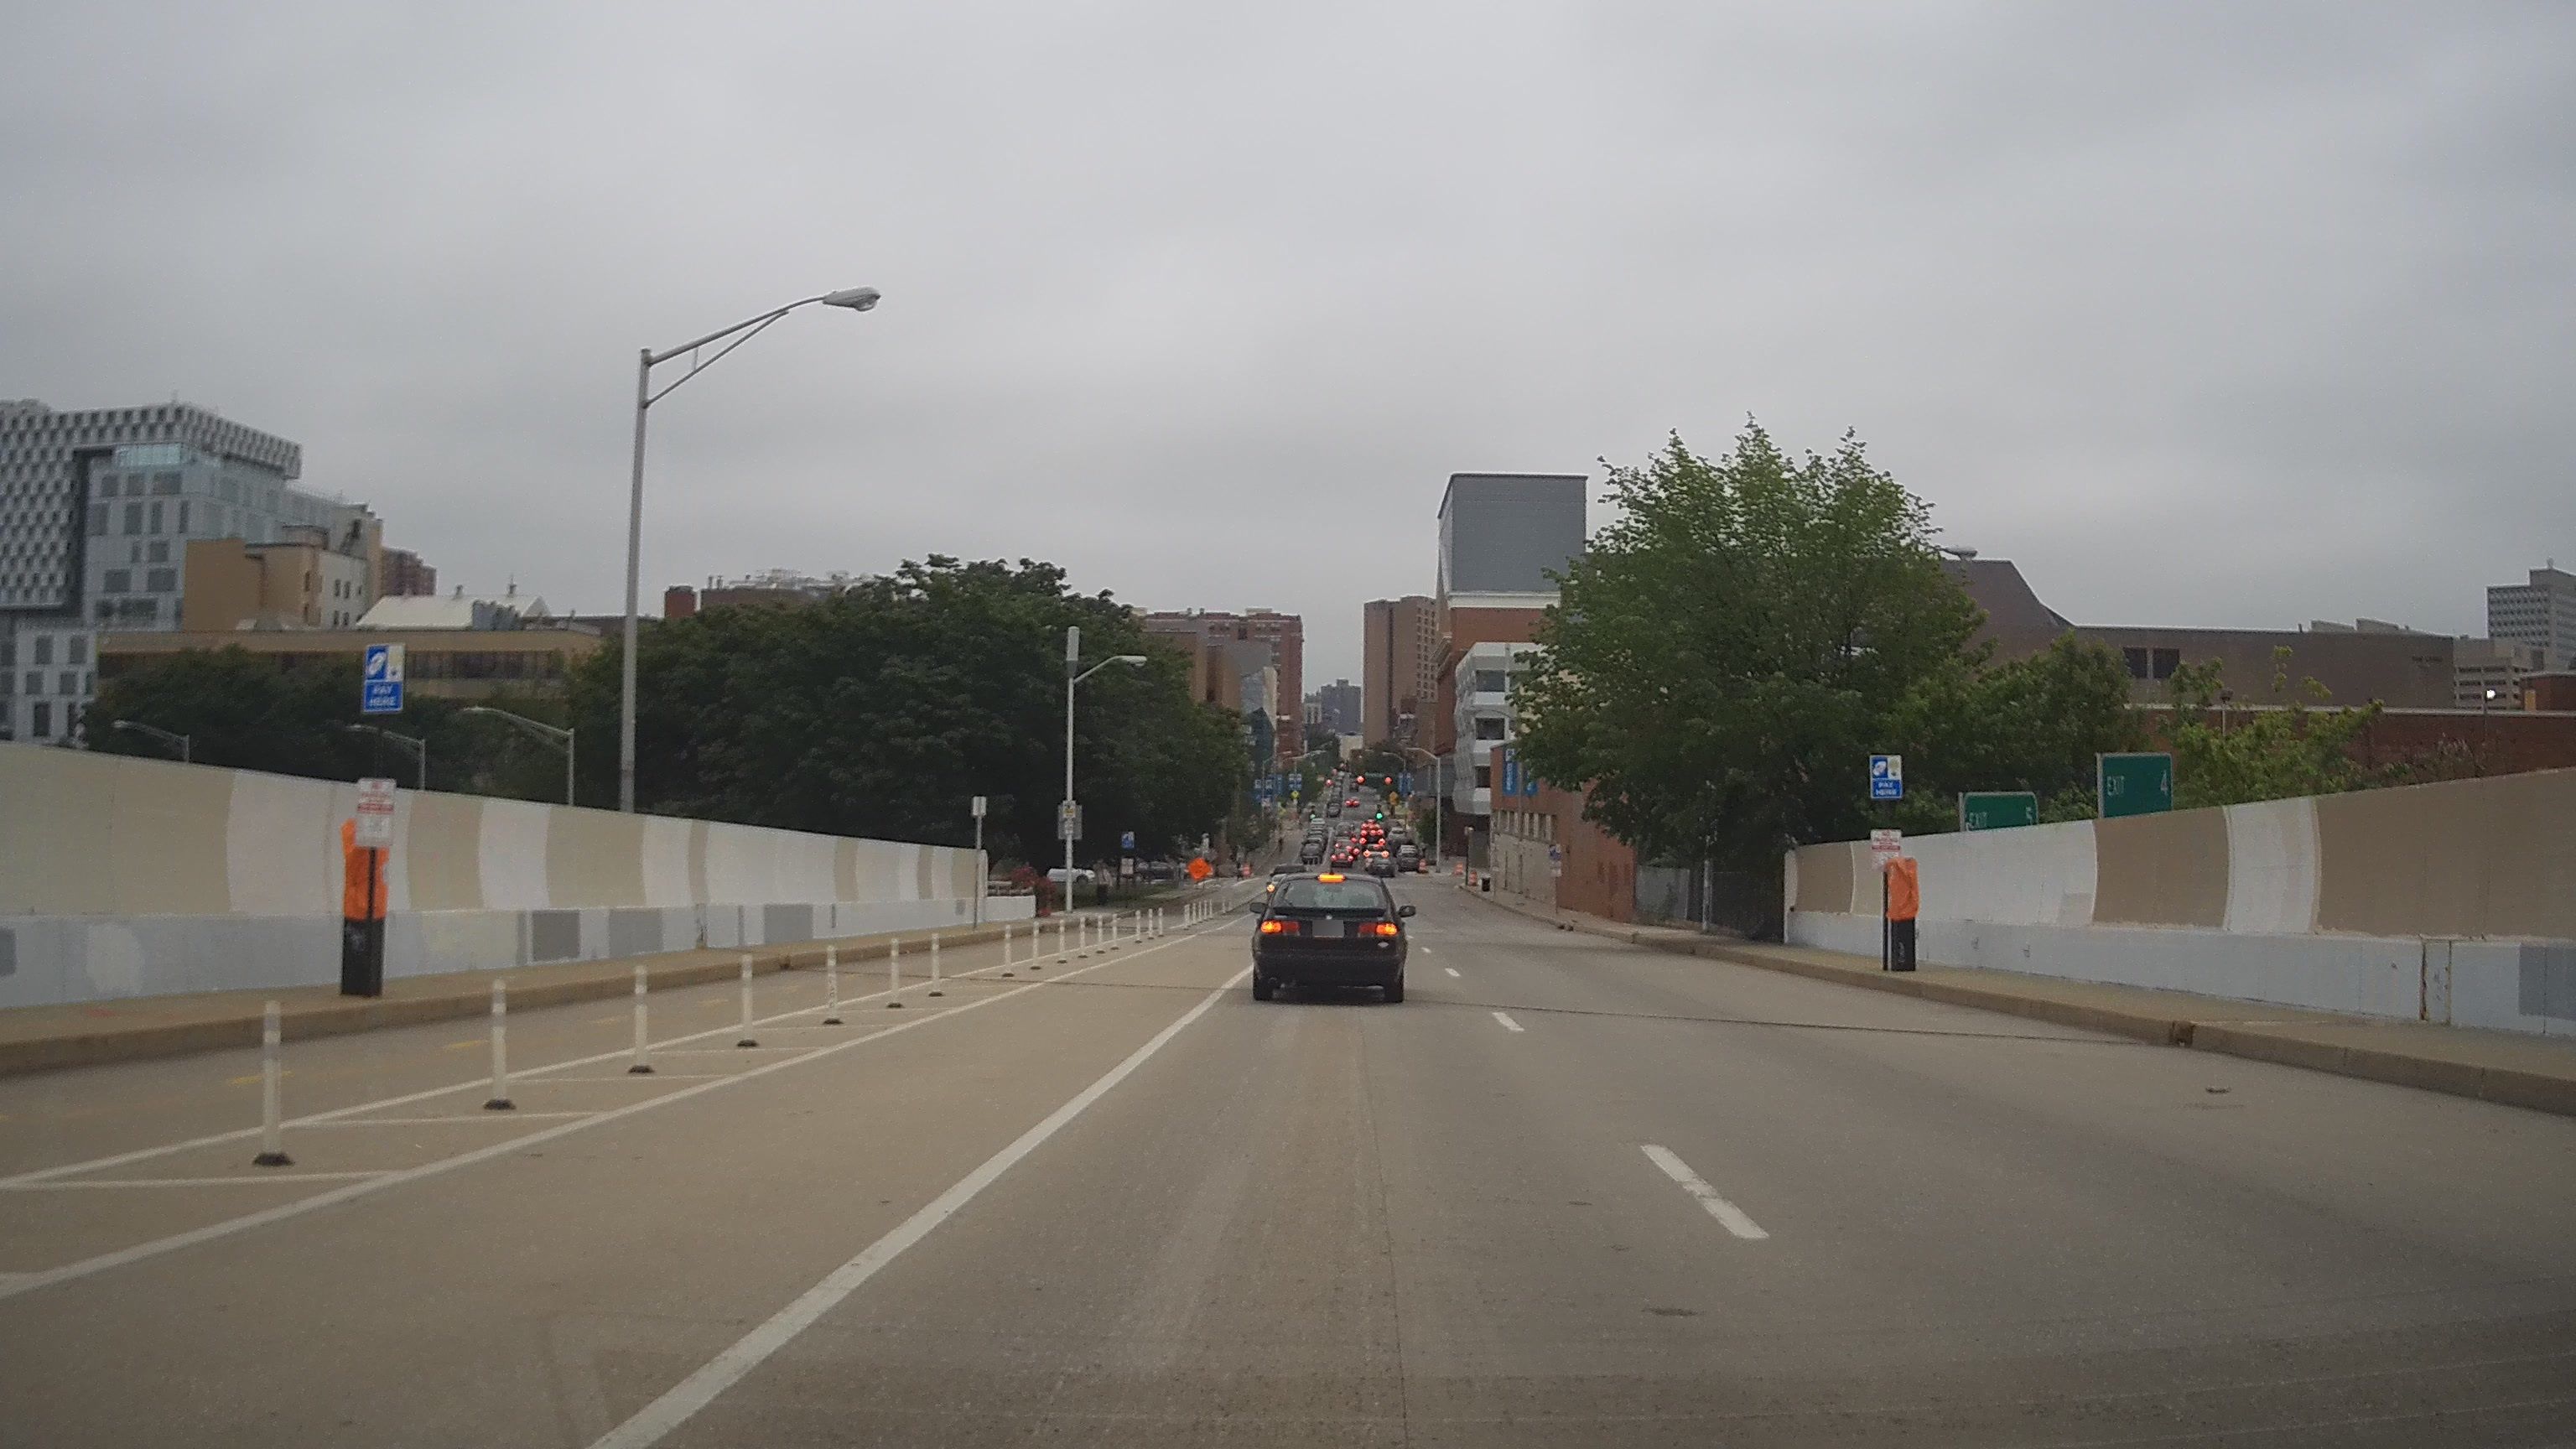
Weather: cloudy
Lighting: day
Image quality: good
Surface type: driving surface
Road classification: secondary
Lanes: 2
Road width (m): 2.0
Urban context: urban centre
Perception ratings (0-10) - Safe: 2.86, Lively: 5.49, Beautiful: 3.79, Boring: 0.76, Depressing: 2.21, Wealthy: 3.81